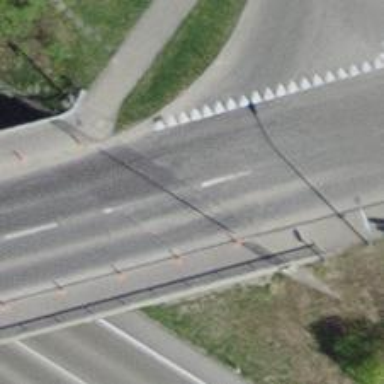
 featuring bridge. Both sides of the road have sidewalks."